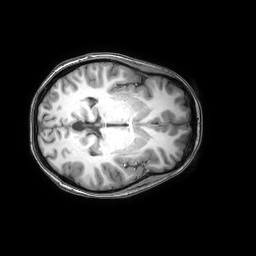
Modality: T1w
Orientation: axial
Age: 22
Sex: female
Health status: healthy
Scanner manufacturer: philips
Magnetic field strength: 3 T
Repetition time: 0.0079 s
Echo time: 0.0035 s